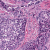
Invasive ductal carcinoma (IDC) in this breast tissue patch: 1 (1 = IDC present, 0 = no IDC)